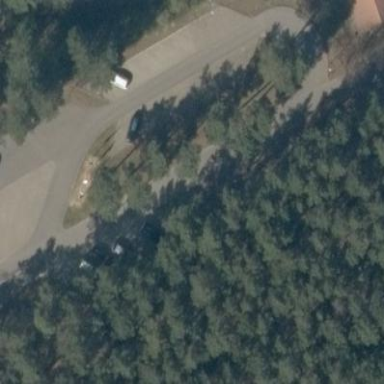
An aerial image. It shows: Street side parking area.